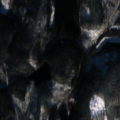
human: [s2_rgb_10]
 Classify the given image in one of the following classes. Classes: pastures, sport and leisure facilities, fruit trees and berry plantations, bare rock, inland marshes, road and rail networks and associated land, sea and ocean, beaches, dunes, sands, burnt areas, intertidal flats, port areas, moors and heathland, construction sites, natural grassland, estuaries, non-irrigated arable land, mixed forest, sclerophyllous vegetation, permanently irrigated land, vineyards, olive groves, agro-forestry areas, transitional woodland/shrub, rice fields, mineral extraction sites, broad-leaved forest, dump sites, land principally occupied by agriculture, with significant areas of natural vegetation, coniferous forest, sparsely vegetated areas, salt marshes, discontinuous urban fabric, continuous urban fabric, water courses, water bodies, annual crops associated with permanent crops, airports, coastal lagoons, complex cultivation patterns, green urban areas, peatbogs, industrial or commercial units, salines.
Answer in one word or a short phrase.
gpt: coniferous forest, mixed forest, transitional woodland/shrub, water bodies